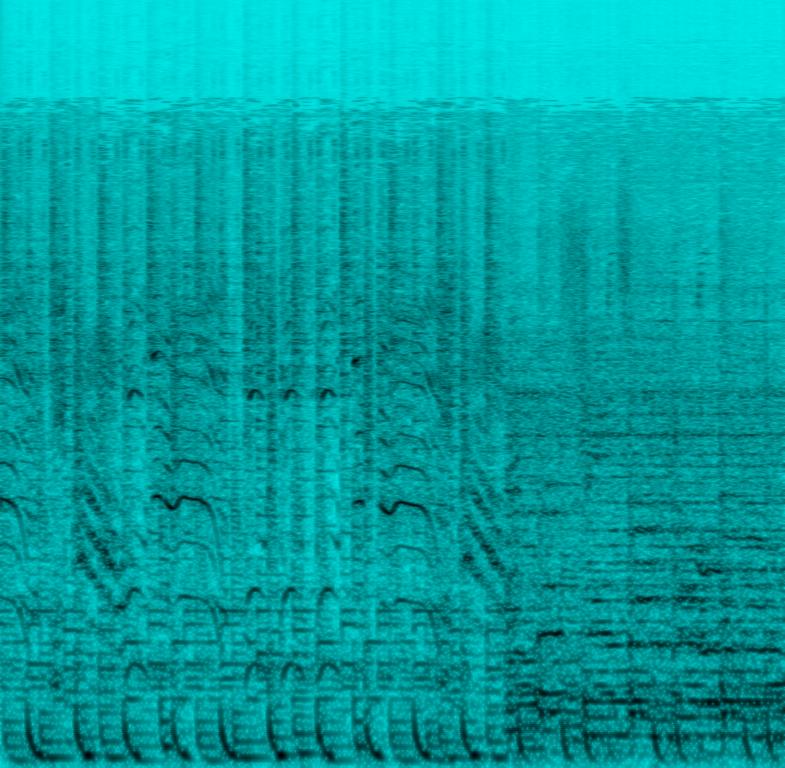
The excerpt is actually a song collage and it features third songs. In the first one a male voice is singing and the song has a dance feel to it. In the second song a male voice is singing and being backed by male voices at the same time. The instruments used are more close to the rock genre. The third song lasts for a few milliseconds and so it's hard to notice anything about it.